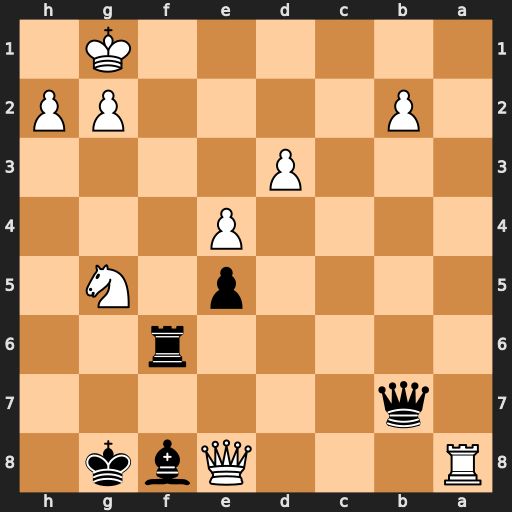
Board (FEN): R3Qbk1/1q6/5r2/4p1N1/4P3/3P4/1P4PP/6K1
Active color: b
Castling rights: -
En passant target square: -
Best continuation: Qb6+ d4 Qxd4+ Kh1 Qd1#